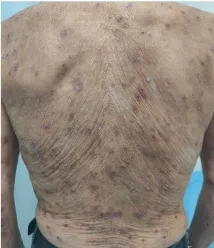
Clinical manifestations of this patient. The clinical features on the back.
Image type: medical_photograph (skin_photograph)